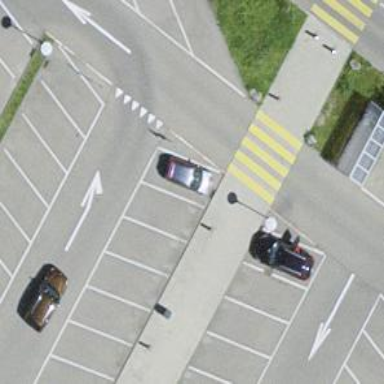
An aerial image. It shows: Uncontrolled zebra crossing on the road.